Interaction volume radius: 5 \u00c5
Interaction volume height: 15 \u00c5
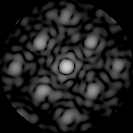
Disorder parameter: 0.3806